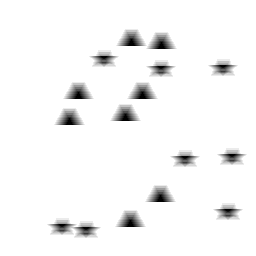
Squares: 0
Triangles: 8
Stars: 8
Total shapes: 16